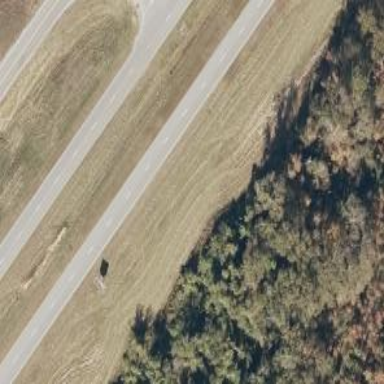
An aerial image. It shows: Trunk highway.